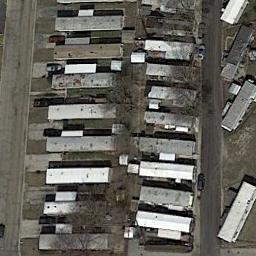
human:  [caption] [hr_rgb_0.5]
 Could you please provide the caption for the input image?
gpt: The mobile home park is on the bare land next to the road .

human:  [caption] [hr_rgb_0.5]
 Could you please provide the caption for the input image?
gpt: There are many buildings of different shapes and sizes in the mobile home parks .

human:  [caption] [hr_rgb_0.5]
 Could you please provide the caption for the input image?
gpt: There are lush trees and neat mobile homes on both sides of the road .

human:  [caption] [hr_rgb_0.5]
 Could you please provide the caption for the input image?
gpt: The mobile home park with some dense mobile homes is surrounded by roads .

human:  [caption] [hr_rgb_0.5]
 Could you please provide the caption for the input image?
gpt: There are some gray buildings and white buildings in the mobile home park .